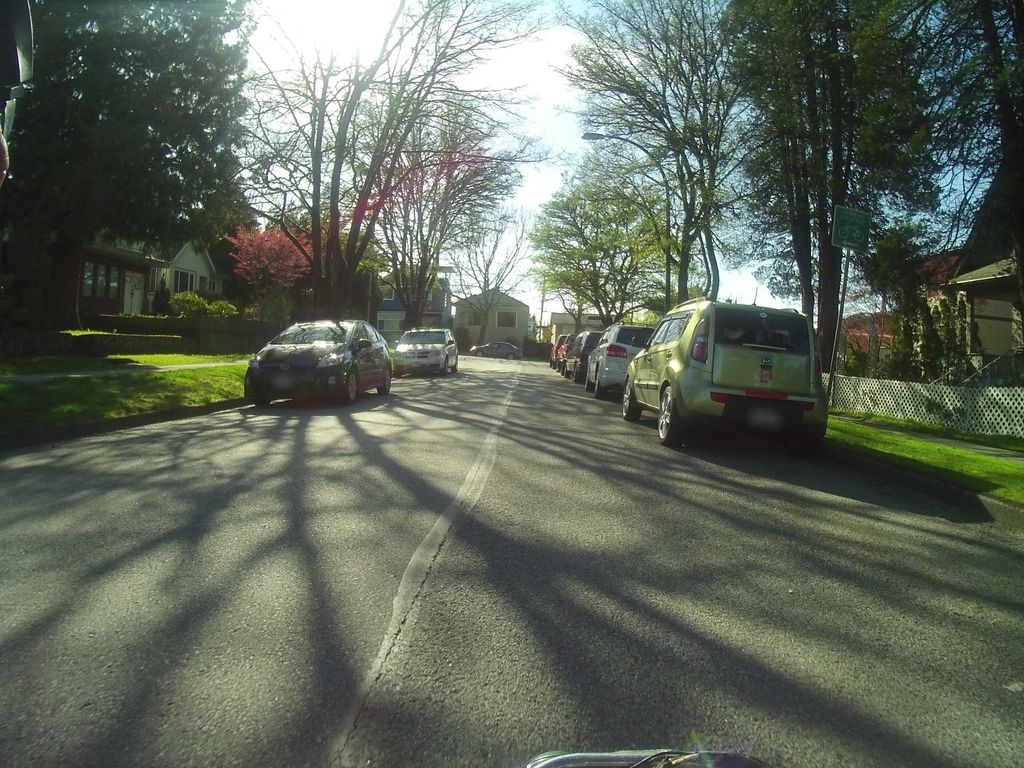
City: vancouver